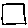
Label: square